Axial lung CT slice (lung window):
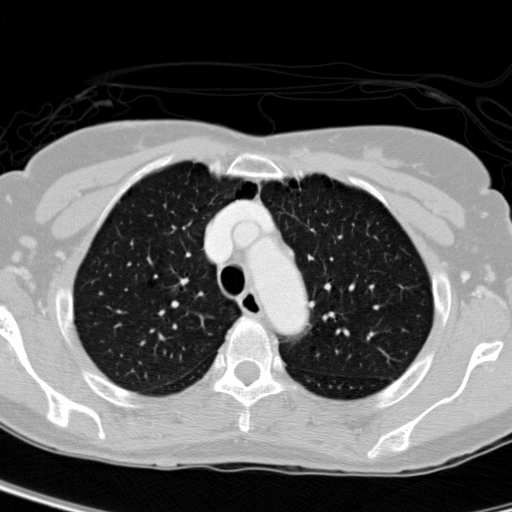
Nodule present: no